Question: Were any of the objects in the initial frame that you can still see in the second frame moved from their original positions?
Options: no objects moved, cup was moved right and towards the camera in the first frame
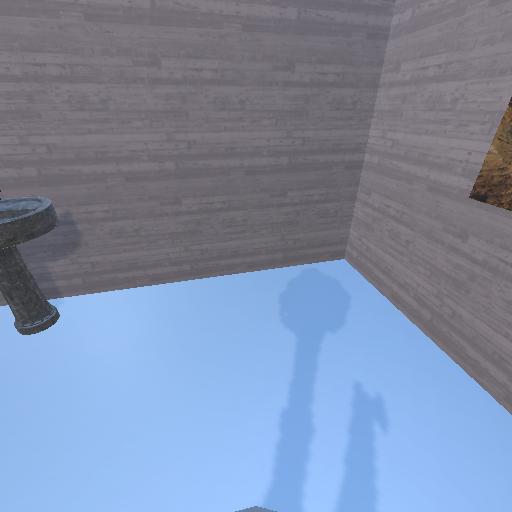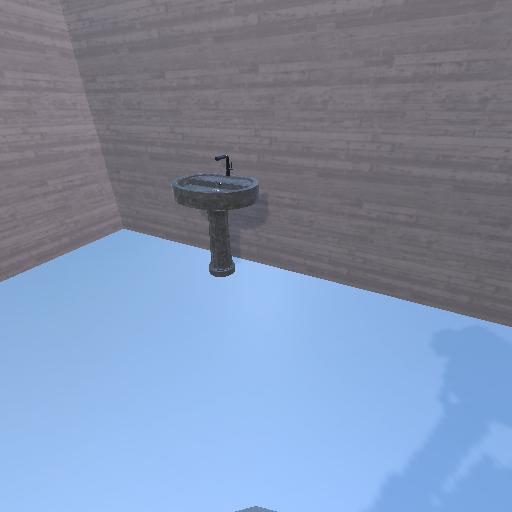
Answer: no objects moved